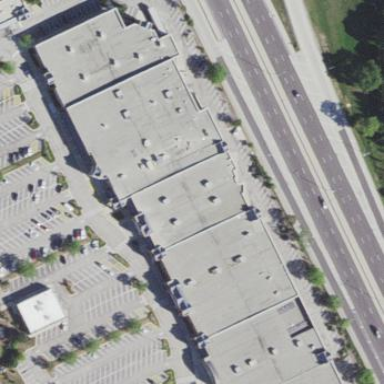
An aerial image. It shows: Retail building housing department store.